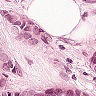
Metastatic tissue present: yes